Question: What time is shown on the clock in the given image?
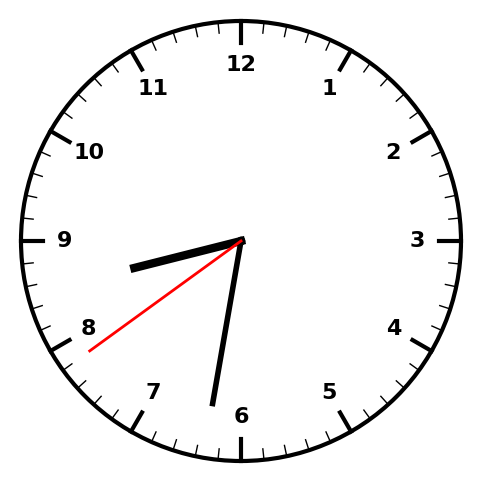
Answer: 08:31:39